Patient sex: M
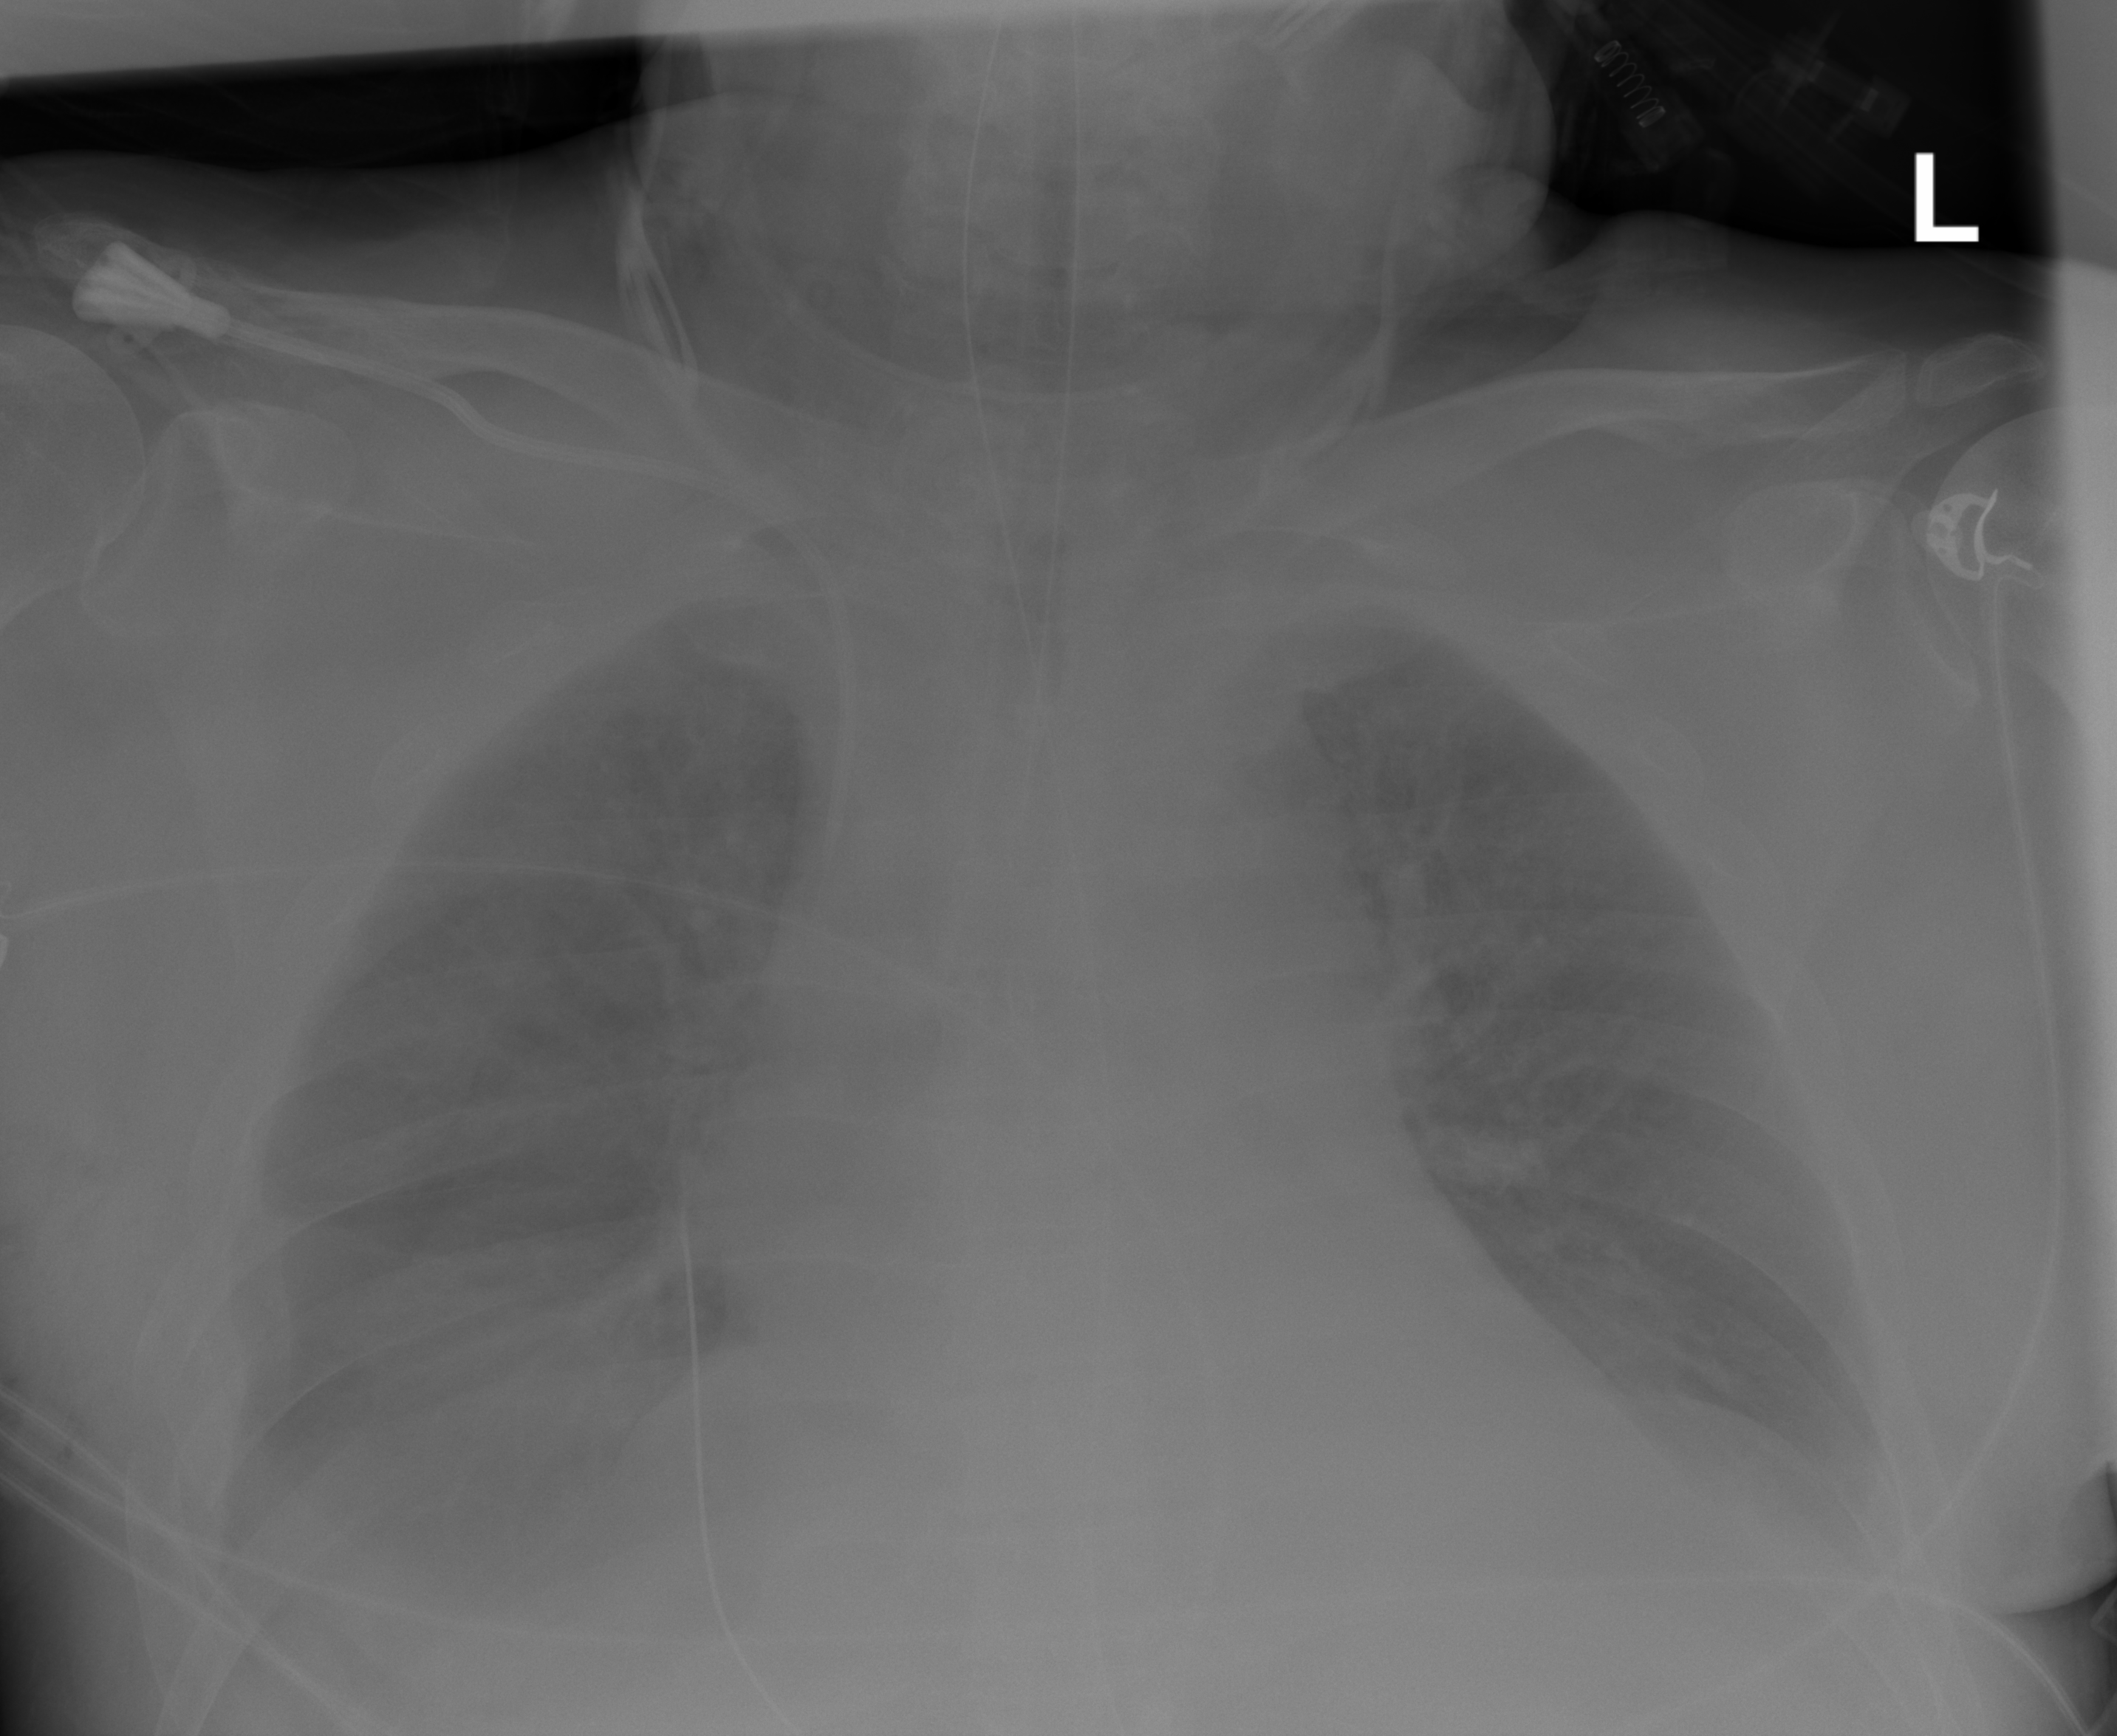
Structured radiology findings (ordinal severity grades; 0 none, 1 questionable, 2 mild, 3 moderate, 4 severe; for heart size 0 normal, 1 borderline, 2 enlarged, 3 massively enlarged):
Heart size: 2
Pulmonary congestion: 2
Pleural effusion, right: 3
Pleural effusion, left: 2
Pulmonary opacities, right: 1
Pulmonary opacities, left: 1
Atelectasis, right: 2
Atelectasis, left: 2